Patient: sex M, age 32
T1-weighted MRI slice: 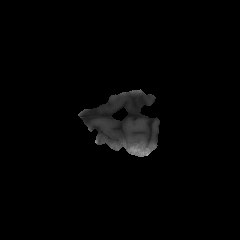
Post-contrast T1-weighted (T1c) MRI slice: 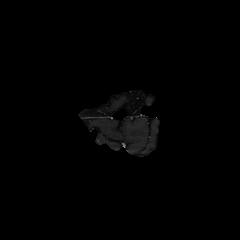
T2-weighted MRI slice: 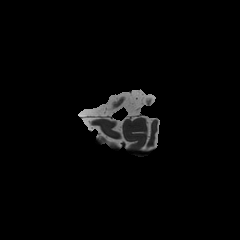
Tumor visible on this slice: no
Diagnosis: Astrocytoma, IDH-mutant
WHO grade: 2